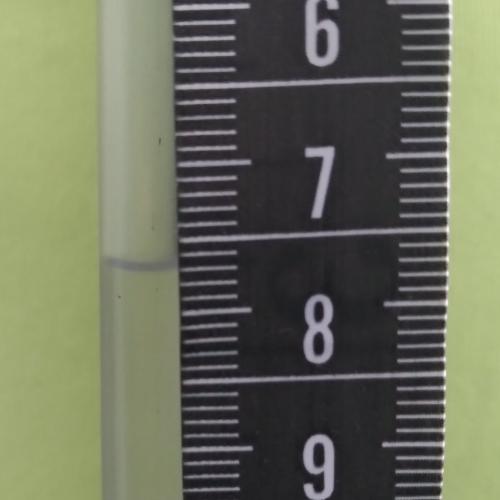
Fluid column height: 7.7 cm